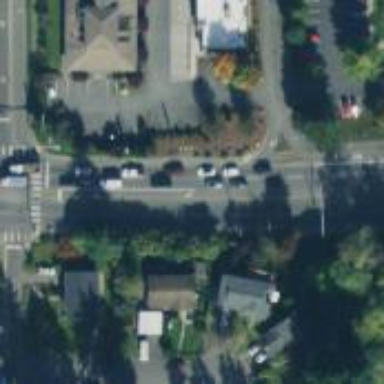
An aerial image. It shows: Secondary road with separate asphalt sidewalks.